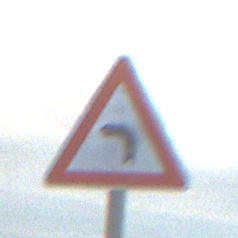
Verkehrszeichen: KurveLinks
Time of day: SunriseSunset
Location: Outdoor (RoadRail)
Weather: PartlyCloudy
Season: NotSpecified
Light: Natural